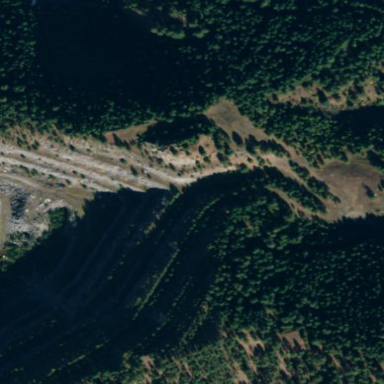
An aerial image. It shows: Quarry area.